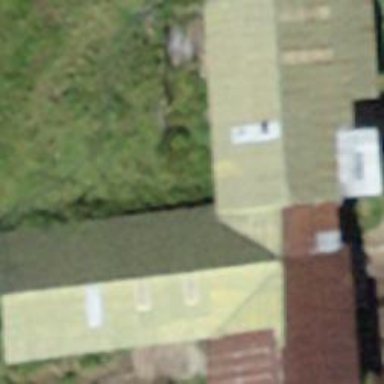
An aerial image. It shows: Gabled roof building with yellow roof.